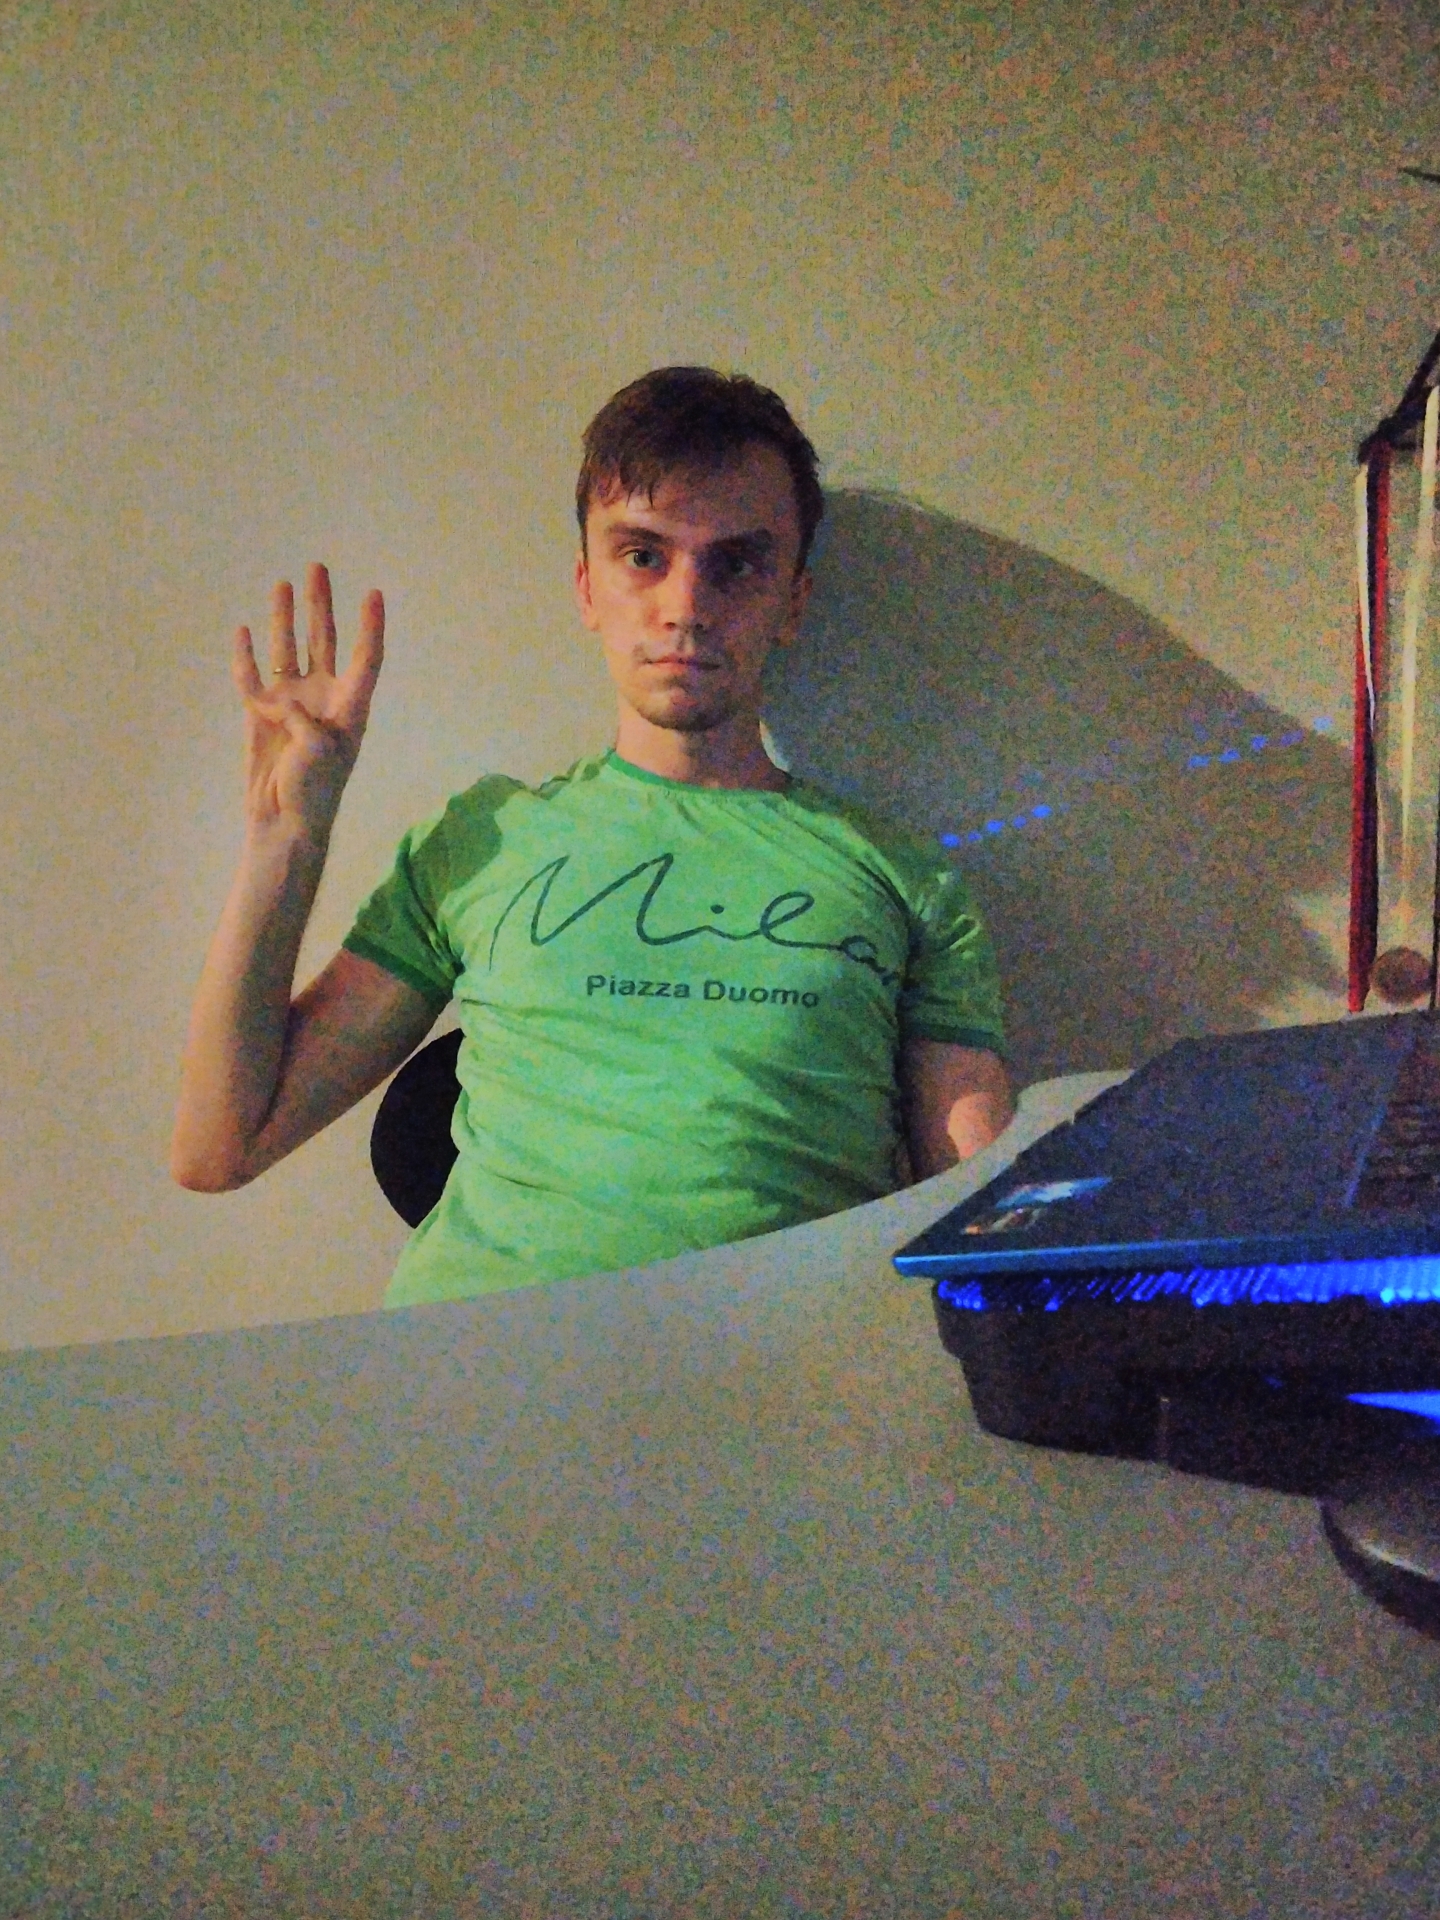
Label: noise